四年级 · 算术
这套衣服现价多少元?

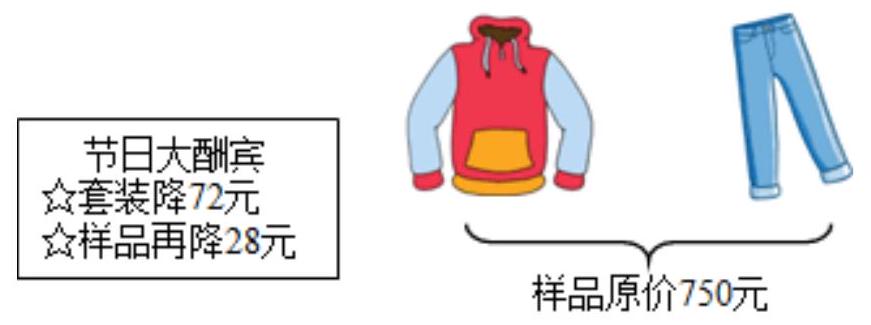
答案: 解650 元

【分析】样品原价减 72 加 28 的和即可解答。

【详解】 $750-(72+28)$

$=750-100$

$=650 （$ 元）

答：这套衣服现价 650 元。

【点睛】本题主要考查学生对整数减法的性质的掌握和灵活运用。